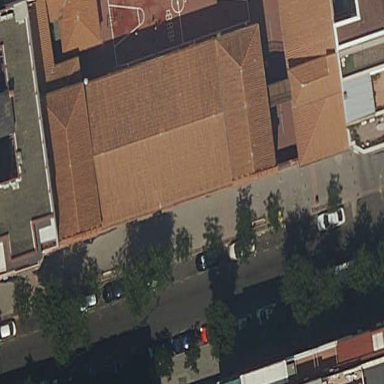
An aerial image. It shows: School building.